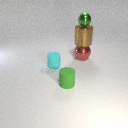
small cyan rubber cylinder to the left of small green rubber cylinder